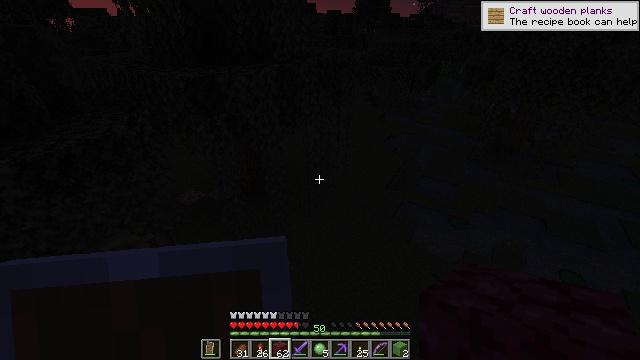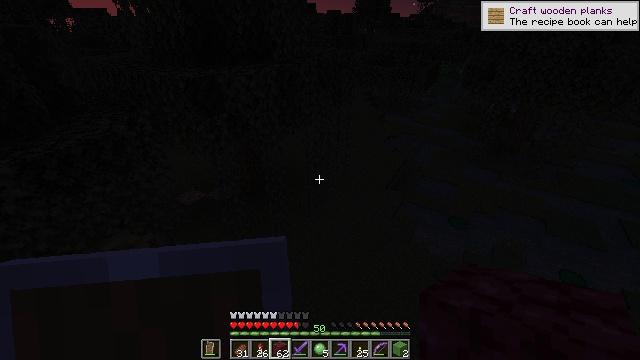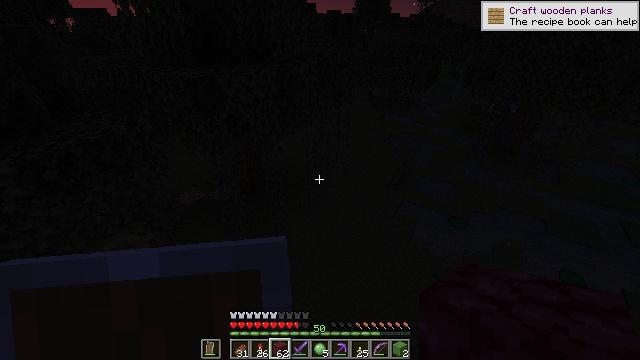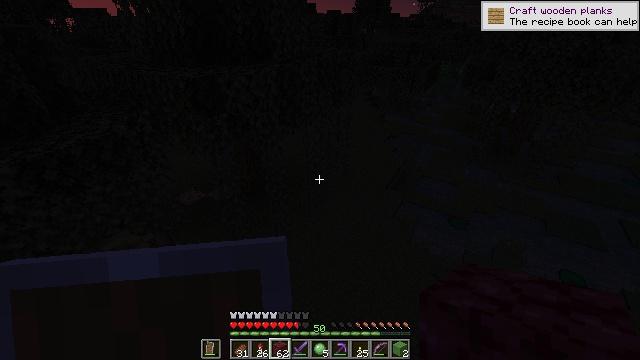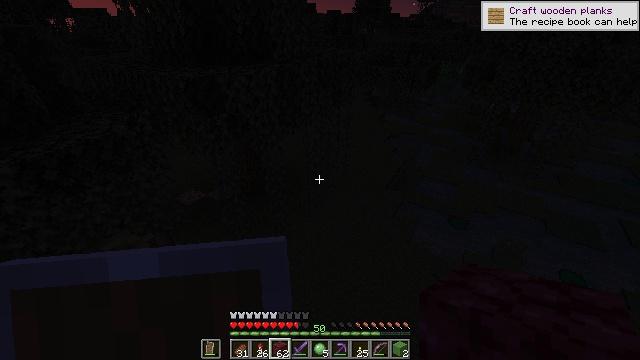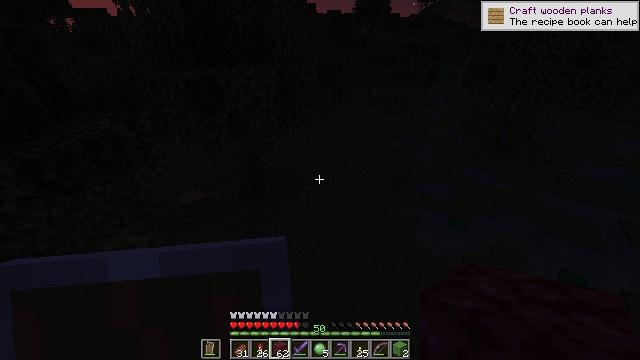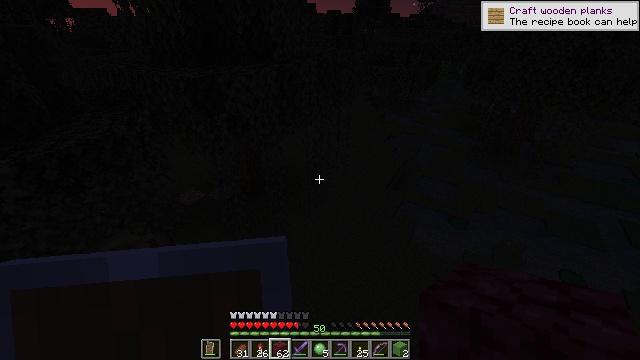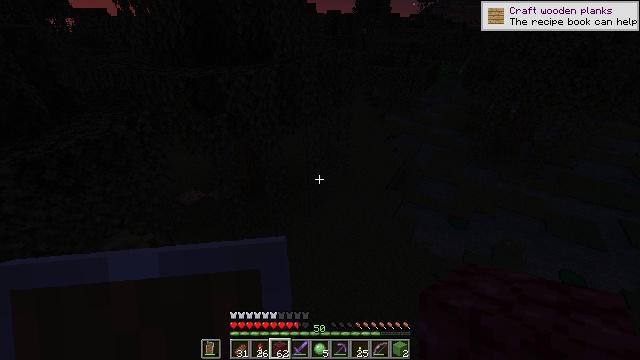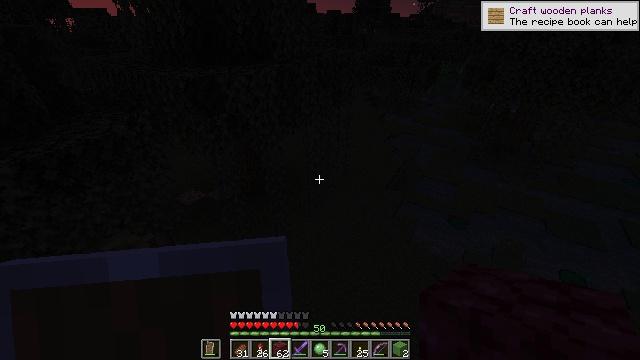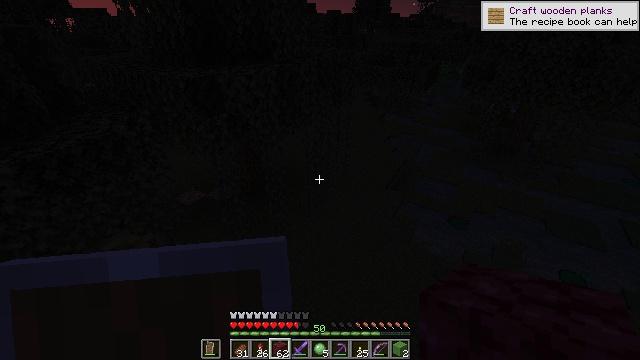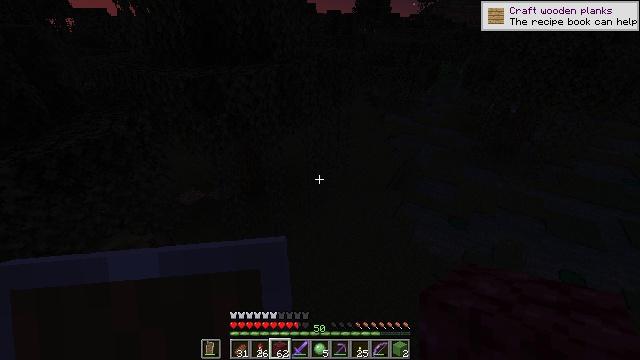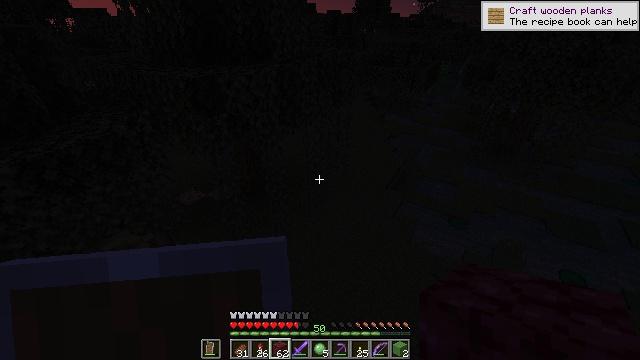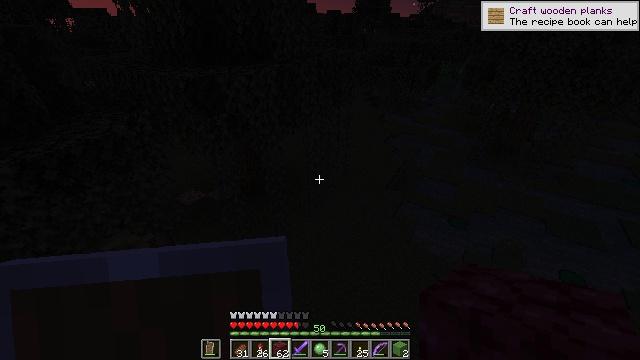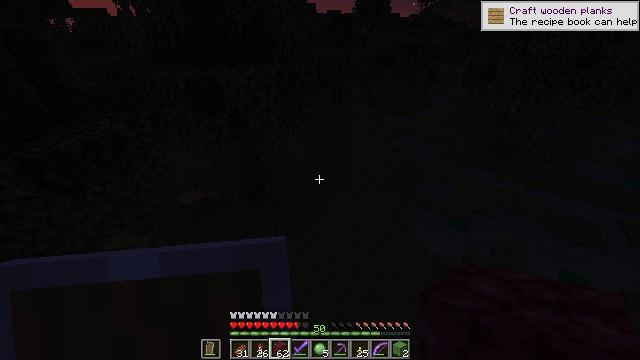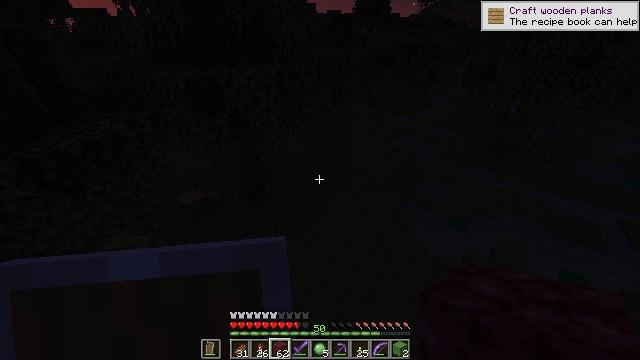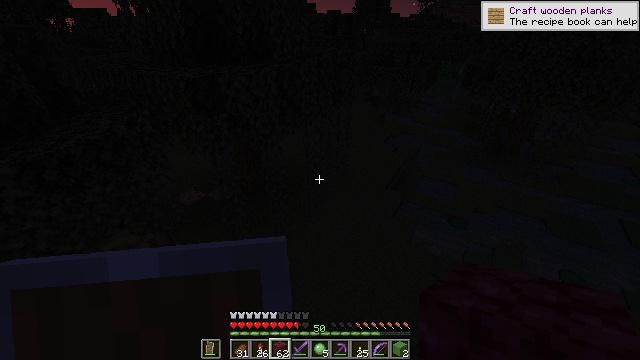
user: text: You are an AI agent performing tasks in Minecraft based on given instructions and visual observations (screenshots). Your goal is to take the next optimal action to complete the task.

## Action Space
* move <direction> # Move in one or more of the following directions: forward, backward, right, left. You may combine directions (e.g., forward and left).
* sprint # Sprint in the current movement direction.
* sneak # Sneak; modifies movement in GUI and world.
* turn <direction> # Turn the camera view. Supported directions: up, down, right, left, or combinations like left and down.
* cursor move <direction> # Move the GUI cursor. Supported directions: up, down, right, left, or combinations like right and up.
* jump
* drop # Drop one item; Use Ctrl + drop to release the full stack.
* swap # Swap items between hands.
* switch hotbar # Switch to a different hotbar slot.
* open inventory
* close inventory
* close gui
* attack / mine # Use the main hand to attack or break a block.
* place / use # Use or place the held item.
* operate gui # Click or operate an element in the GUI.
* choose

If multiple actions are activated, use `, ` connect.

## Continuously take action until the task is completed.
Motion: motion action
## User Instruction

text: Hunt a slime.
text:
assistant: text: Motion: sneak
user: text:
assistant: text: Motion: sneak
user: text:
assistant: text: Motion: sneak
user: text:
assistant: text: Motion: sneak
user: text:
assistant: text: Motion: sneak
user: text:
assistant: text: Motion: sneak
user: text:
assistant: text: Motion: sneak
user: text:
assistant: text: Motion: sneak
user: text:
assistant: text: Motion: sneak
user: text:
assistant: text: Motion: sneak
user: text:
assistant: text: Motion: sneak
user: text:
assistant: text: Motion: sneak
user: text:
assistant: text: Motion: sneak
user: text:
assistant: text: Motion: sneak
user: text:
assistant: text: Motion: sneak
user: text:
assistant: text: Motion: sneak
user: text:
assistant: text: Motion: sneak
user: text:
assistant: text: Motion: sneak
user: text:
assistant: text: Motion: sneak
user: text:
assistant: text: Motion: sneak
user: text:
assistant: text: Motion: sneak
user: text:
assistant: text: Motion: sneak
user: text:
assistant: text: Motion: sneak
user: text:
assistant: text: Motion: sneak
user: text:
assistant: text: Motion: sneak
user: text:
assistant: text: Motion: sneak
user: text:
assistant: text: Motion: sneak
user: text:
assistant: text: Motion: sneak
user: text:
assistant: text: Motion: sneak
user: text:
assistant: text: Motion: sneak